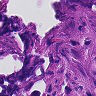
Metastatic tissue present: yes